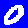
Digit: 0